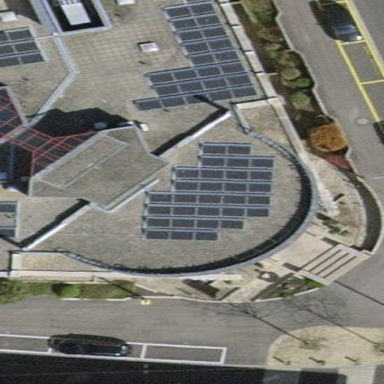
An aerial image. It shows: Solar photovoltaic panel generator placed on the roof.